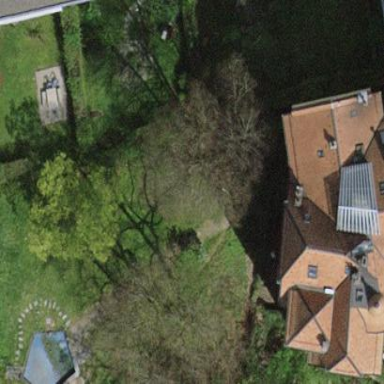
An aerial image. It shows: Garden surrounded by fence.